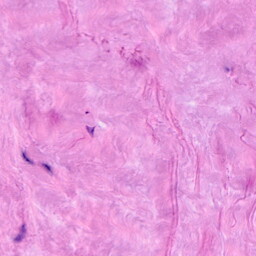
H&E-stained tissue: Breast